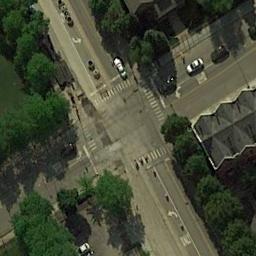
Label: intersection